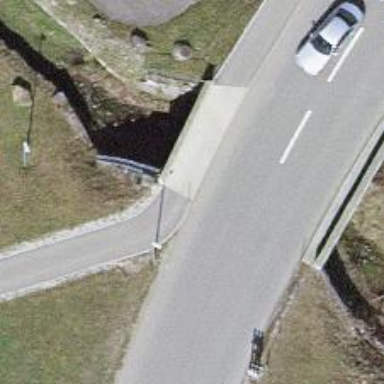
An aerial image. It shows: Asphalt sidewalk.